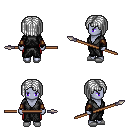
a pixel art fantasy rpg character, female body template, dark elf, purple skin, gray robe, red pants, white pageboy hairstyle, cloth bracers, white slippers, spear, four views (front, back, left, right), 2x2 character sprite sheet, small pixel art, hard edges, no anti-aliasing